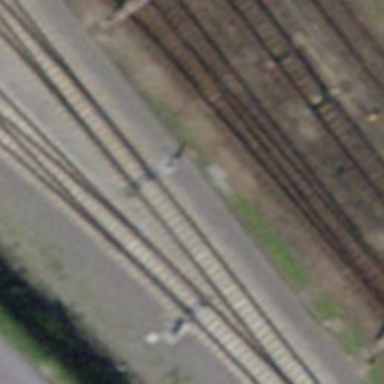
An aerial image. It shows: Railway switch.